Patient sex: F
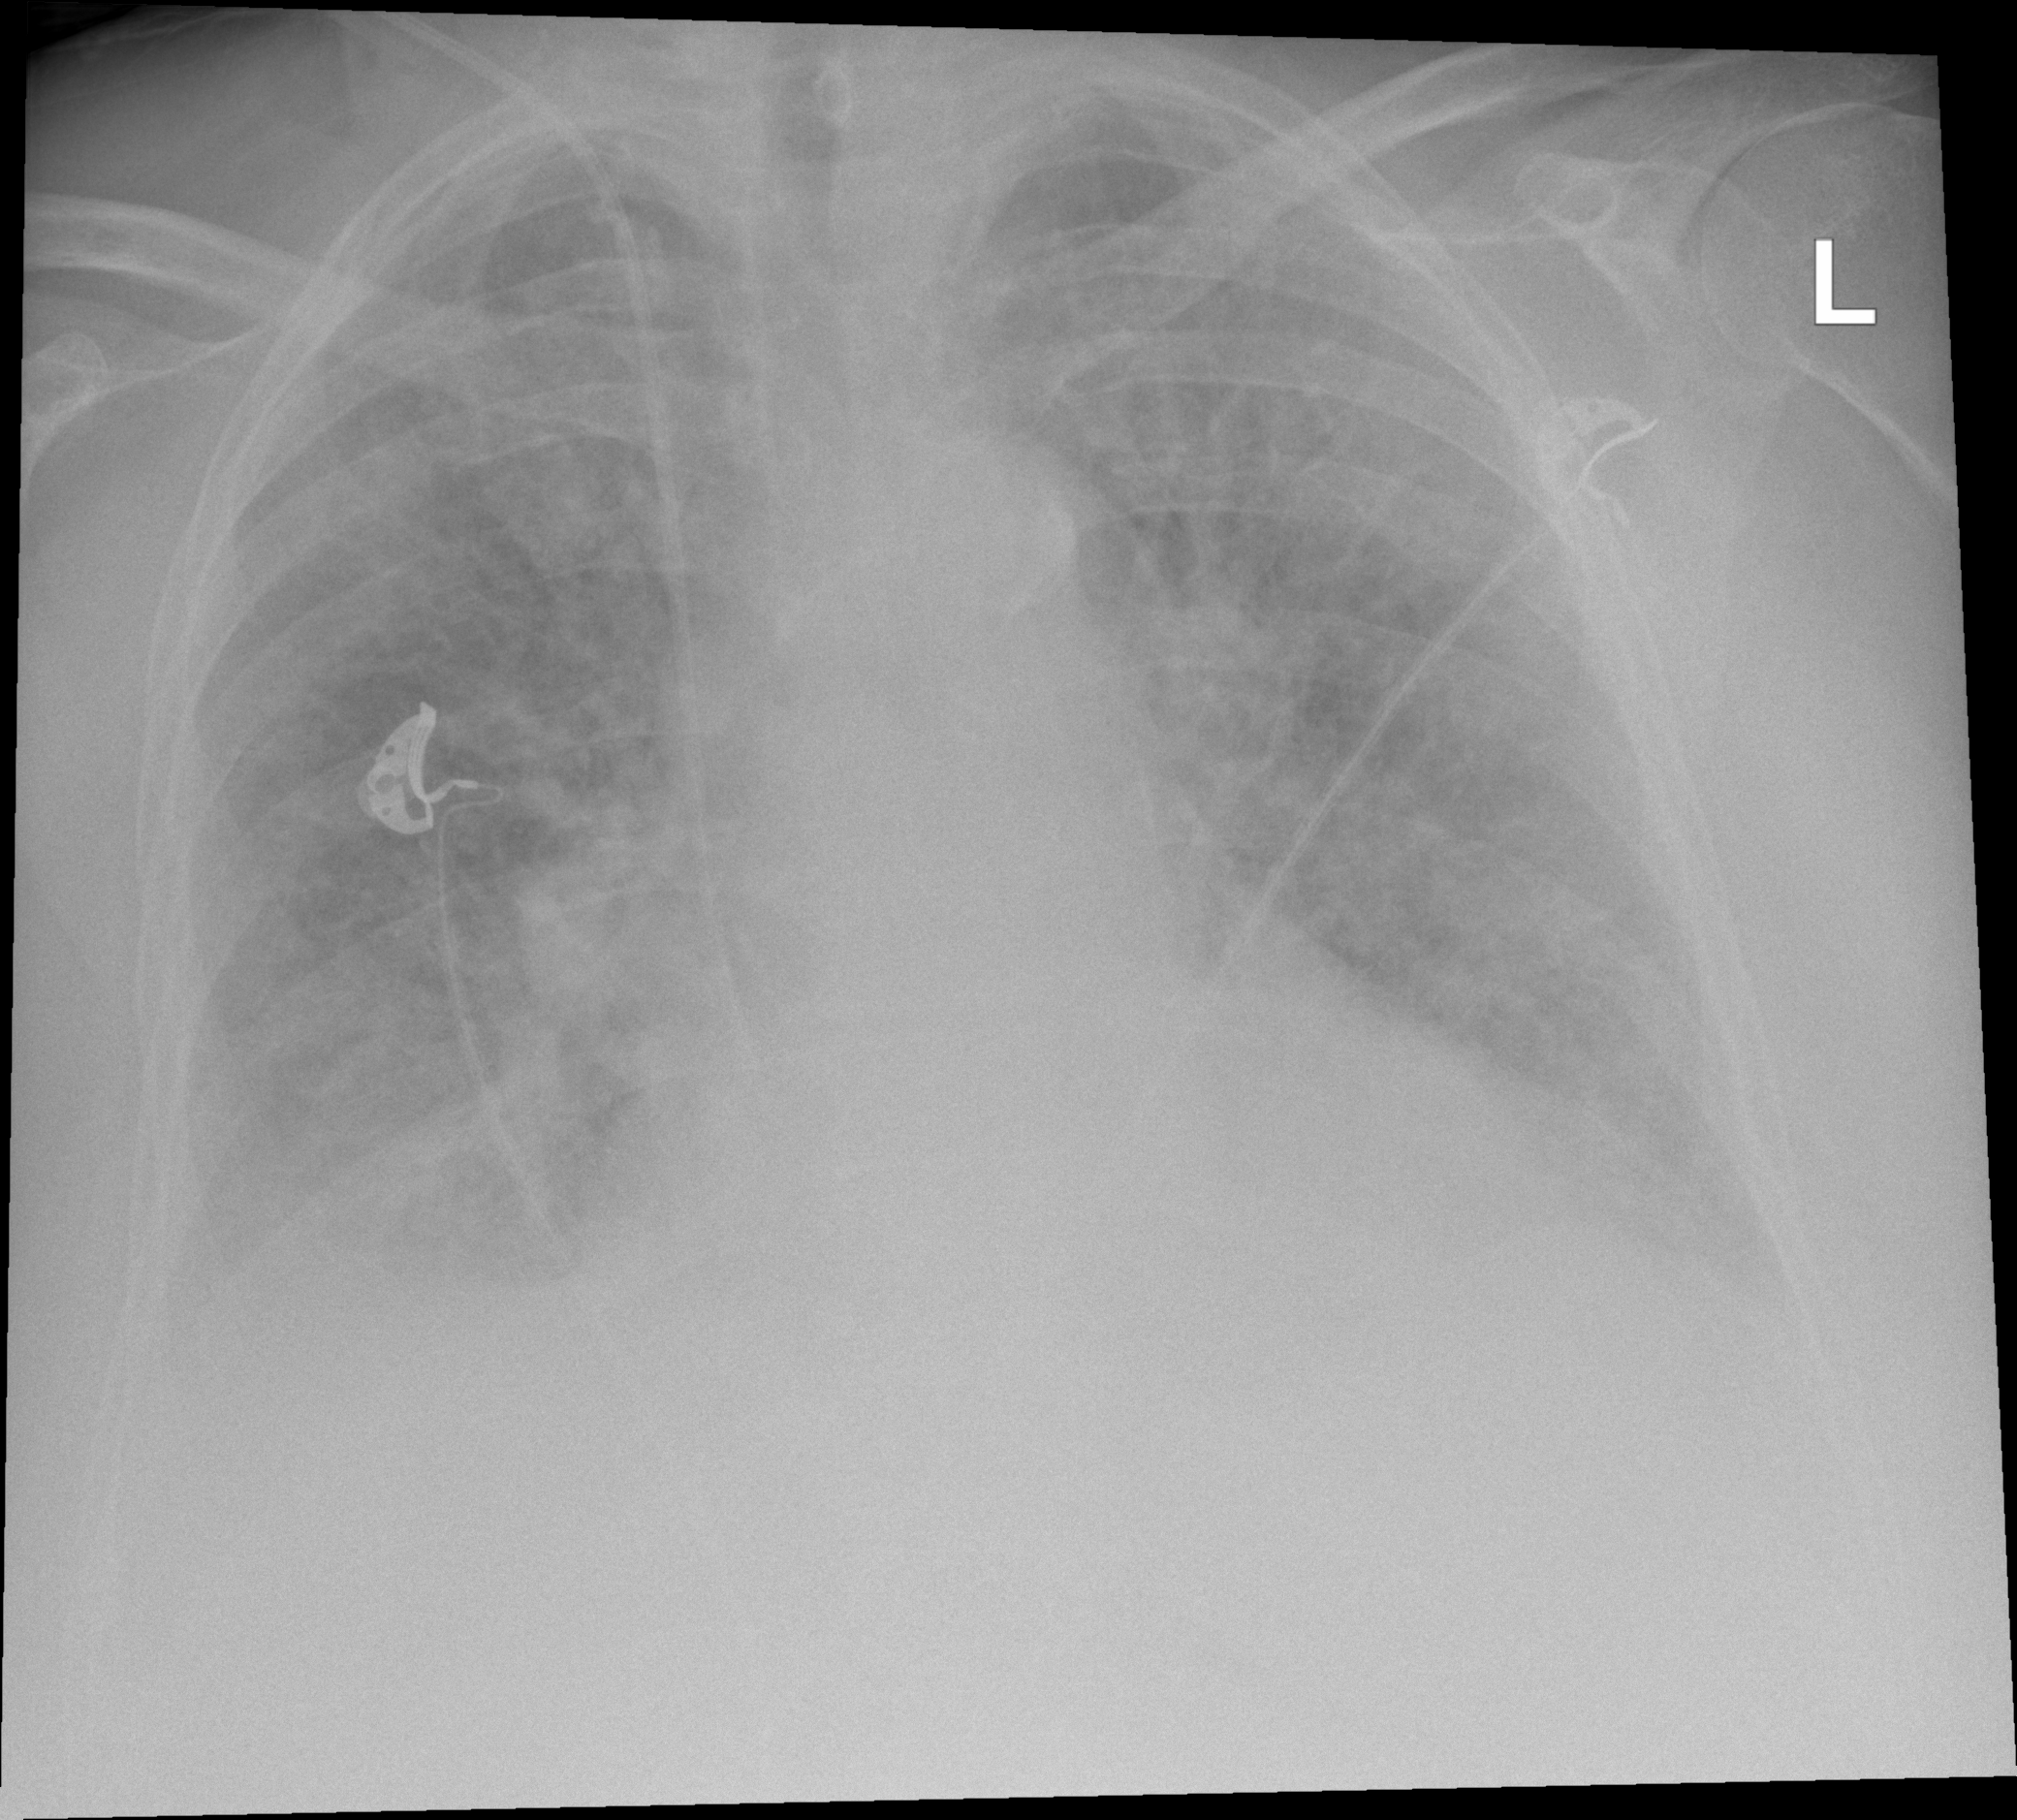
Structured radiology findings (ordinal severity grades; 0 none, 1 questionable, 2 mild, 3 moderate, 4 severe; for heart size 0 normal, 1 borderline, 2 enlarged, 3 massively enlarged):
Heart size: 2
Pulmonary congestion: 3
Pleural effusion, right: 0
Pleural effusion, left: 2
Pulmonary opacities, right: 2
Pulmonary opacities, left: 2
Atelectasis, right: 2
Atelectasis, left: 2